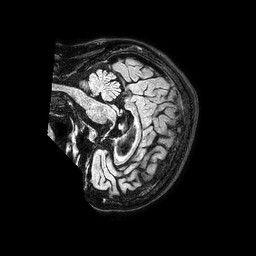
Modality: FLAIR
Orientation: sagittal
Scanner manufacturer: philips
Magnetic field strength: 1.5 T
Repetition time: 4.8 s
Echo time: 0.3 s